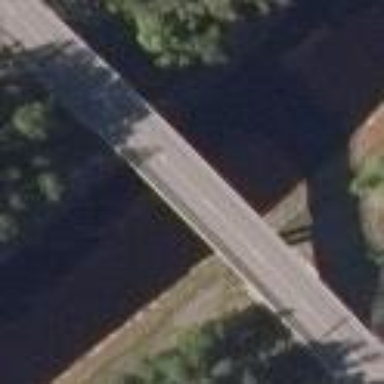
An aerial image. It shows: Man-made bridge.